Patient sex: M
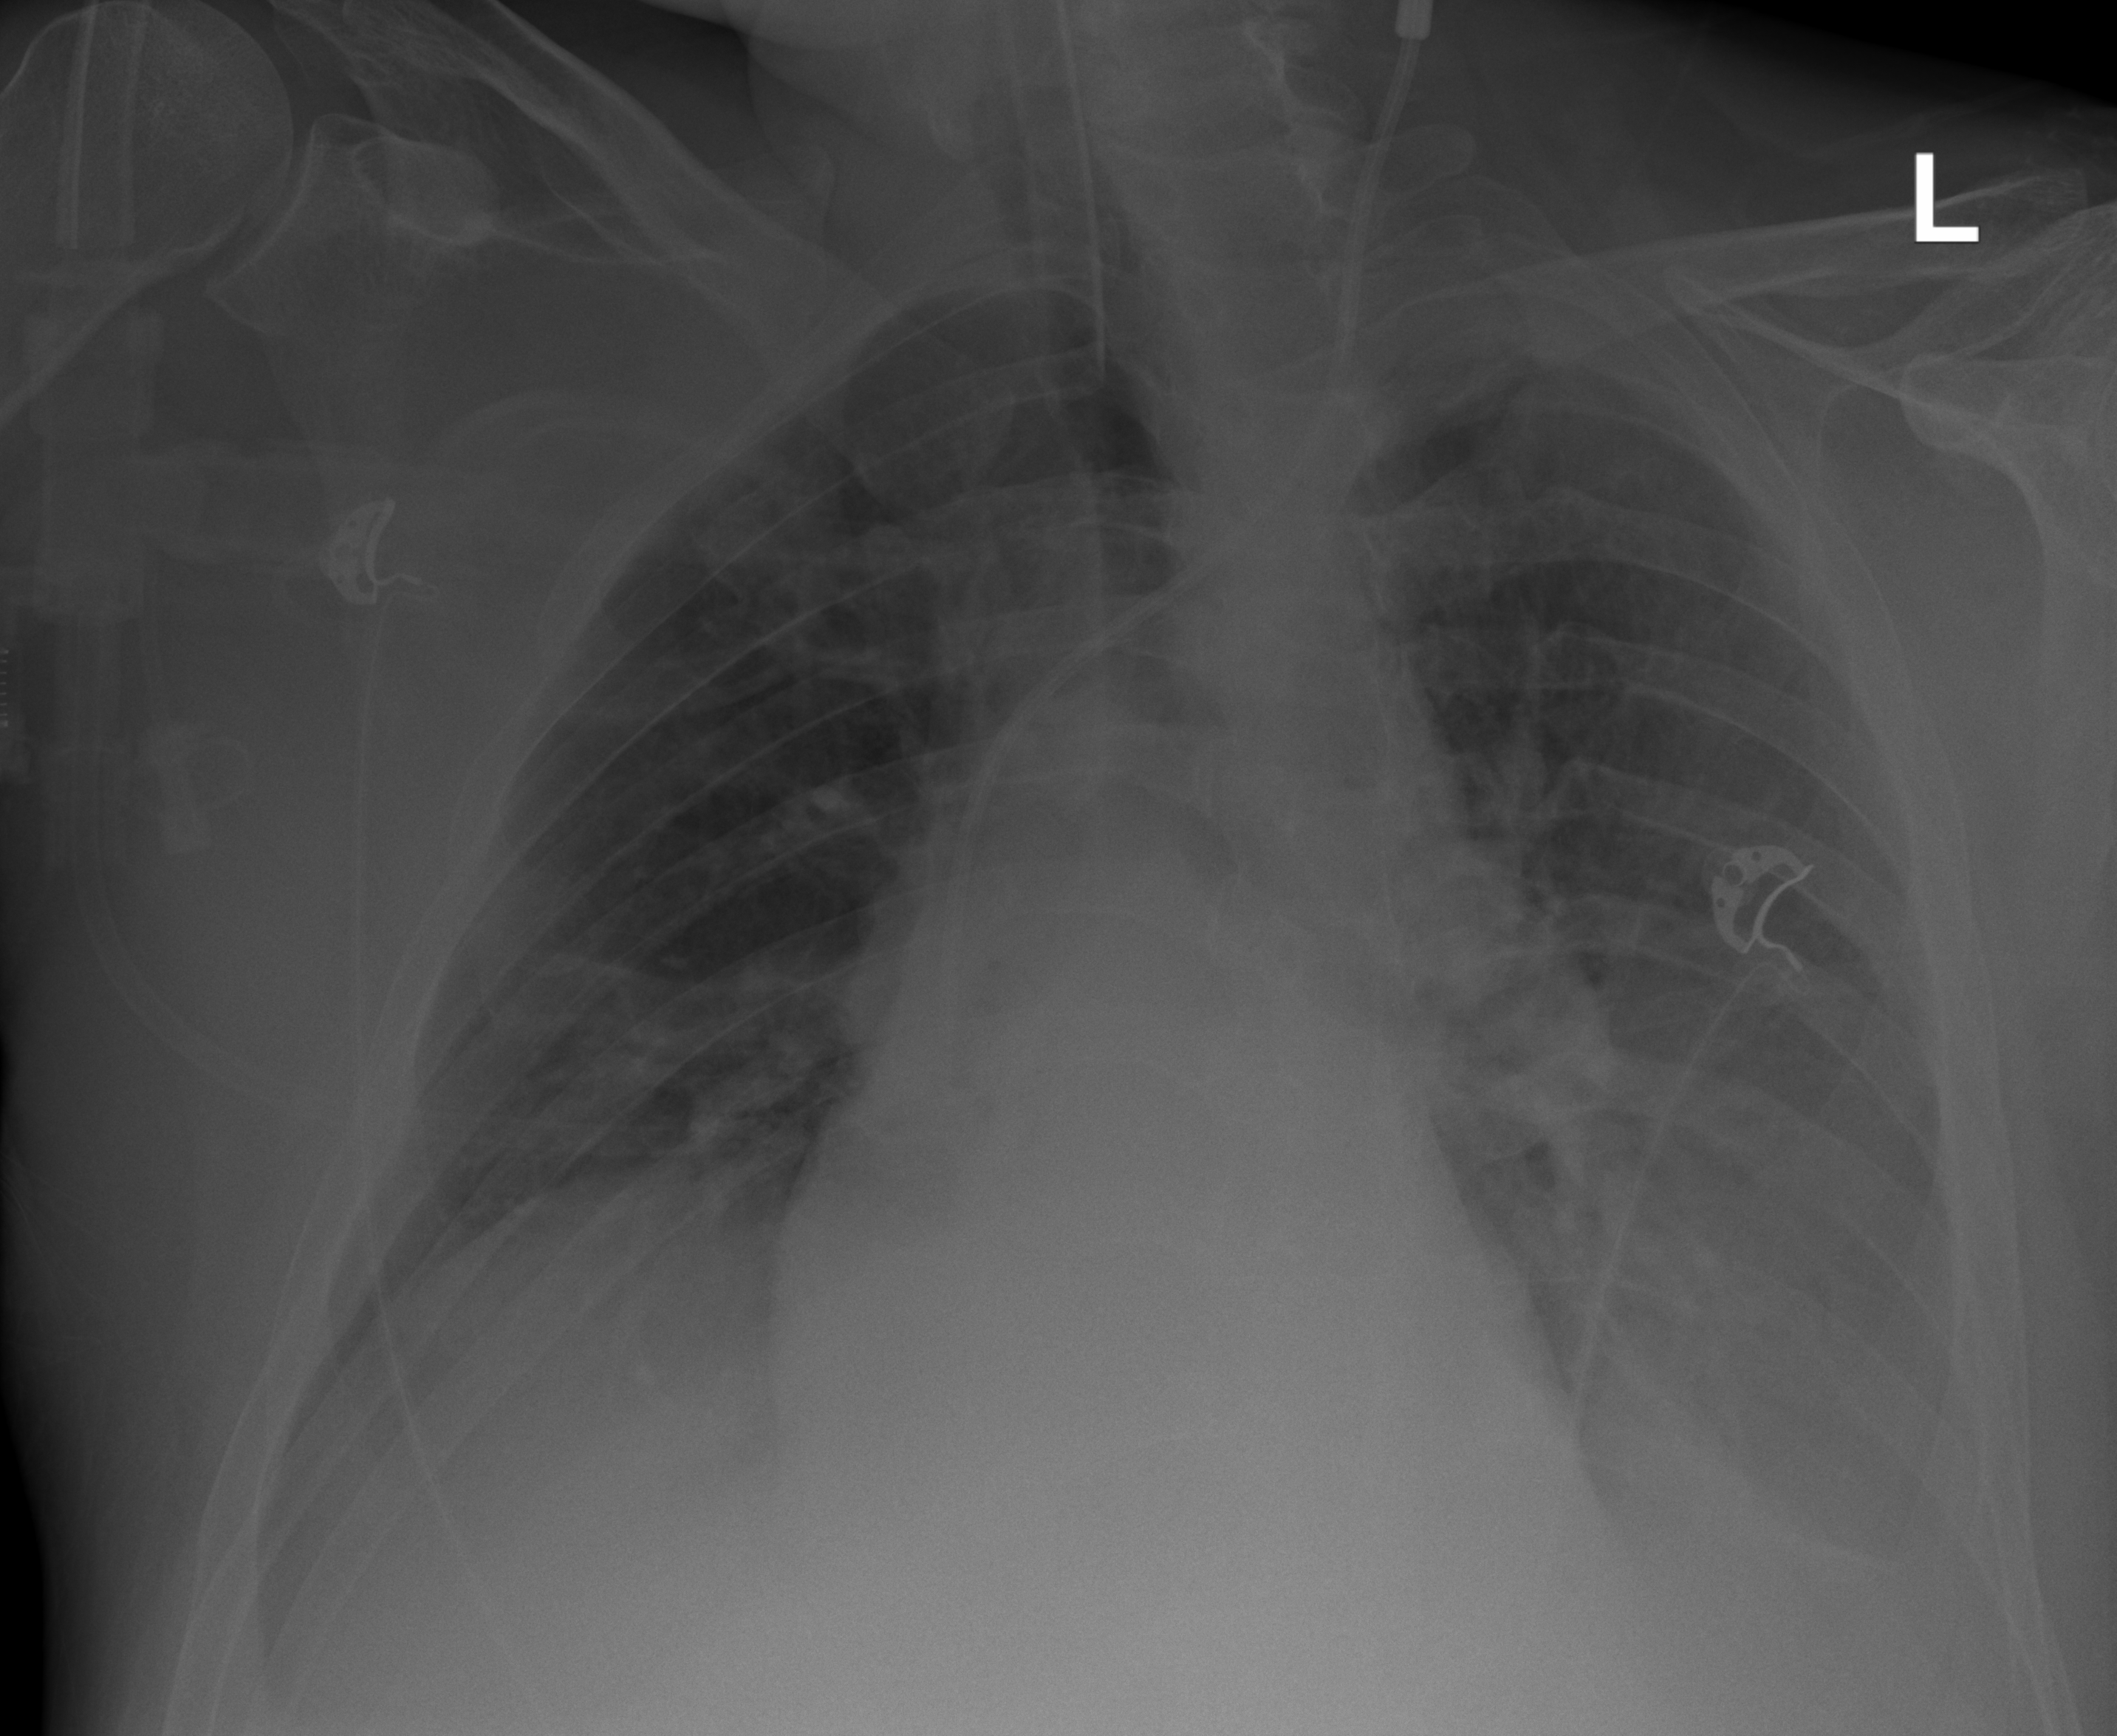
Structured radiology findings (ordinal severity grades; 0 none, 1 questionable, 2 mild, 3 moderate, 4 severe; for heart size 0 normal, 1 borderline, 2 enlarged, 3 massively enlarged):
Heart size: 0
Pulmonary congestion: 0
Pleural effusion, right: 0
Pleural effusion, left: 3
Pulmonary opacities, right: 0
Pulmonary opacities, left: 2
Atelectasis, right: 2
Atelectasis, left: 2